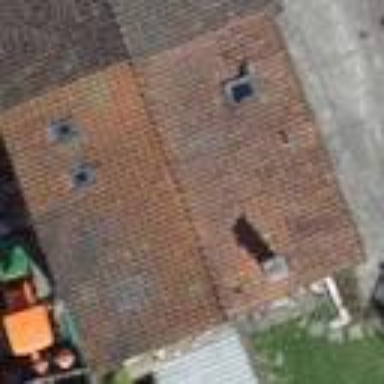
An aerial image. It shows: Building with tile roof.